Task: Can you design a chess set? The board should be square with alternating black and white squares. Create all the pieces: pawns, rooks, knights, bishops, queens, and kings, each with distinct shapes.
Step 5131:
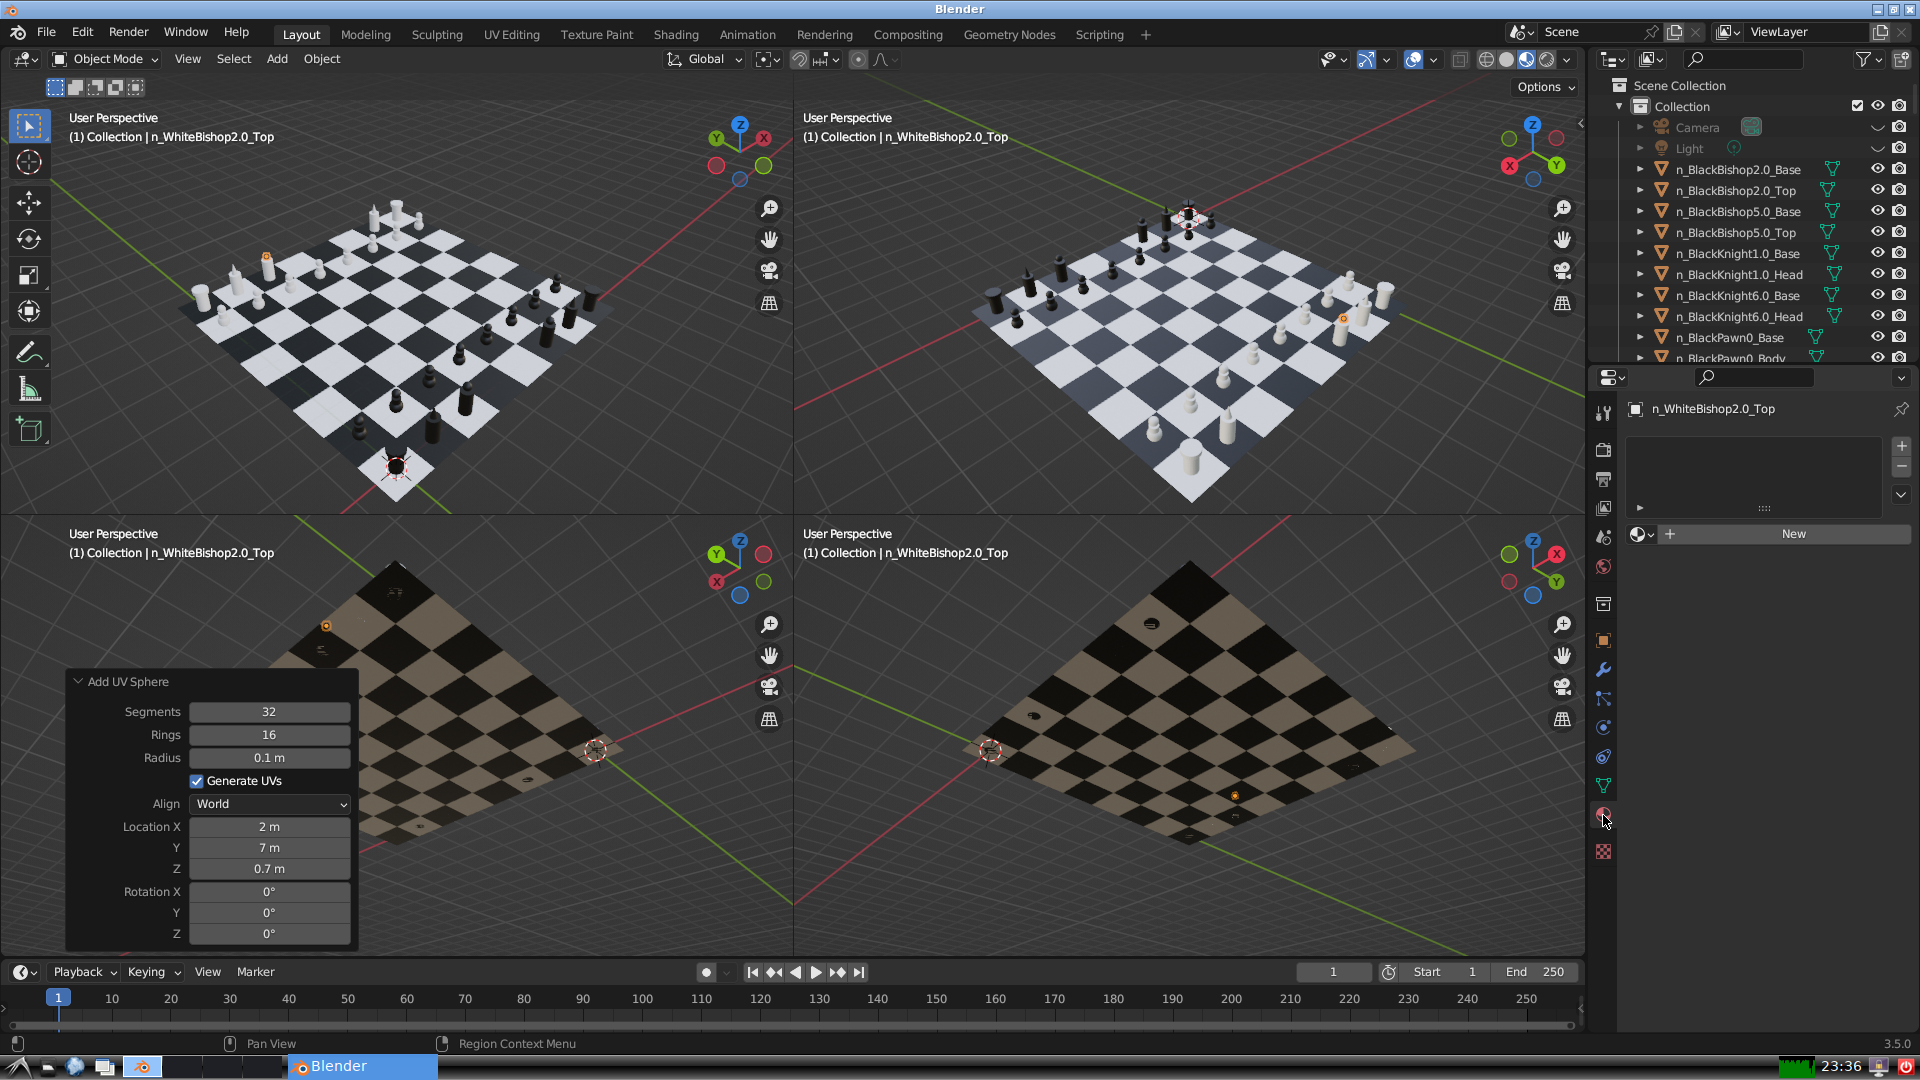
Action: {"mouse_move": [1636, 534]}